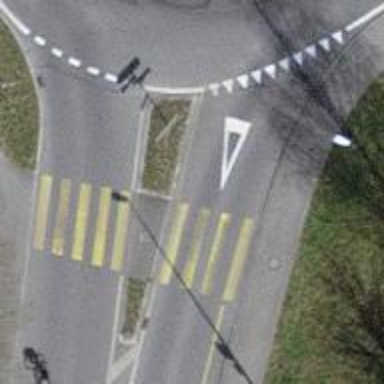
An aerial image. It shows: Uncontrolled zebra crossing with island. The crossing is marked with zebra stripes.